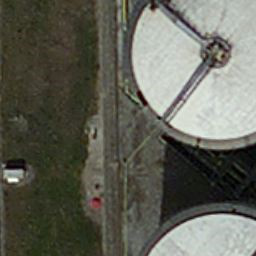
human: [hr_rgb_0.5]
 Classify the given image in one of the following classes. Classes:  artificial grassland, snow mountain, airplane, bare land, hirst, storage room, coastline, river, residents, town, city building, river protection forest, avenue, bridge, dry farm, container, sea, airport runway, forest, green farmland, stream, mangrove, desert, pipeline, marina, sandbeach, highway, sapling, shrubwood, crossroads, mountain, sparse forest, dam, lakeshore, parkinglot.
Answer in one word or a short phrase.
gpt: storage room